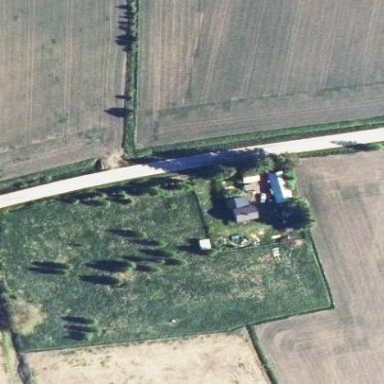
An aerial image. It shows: Farmyard area.